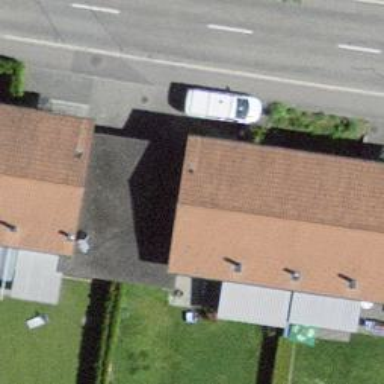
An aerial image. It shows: Residential building.